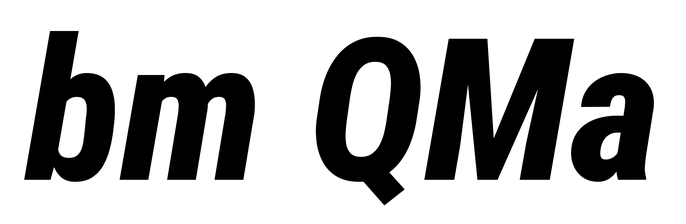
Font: Roboto-Italic_Condensed_ExtraBold_Italic